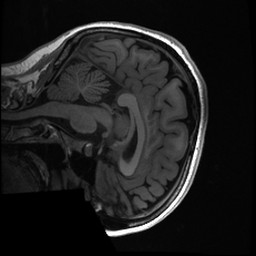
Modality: T1w
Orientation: sagittal
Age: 28
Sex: female